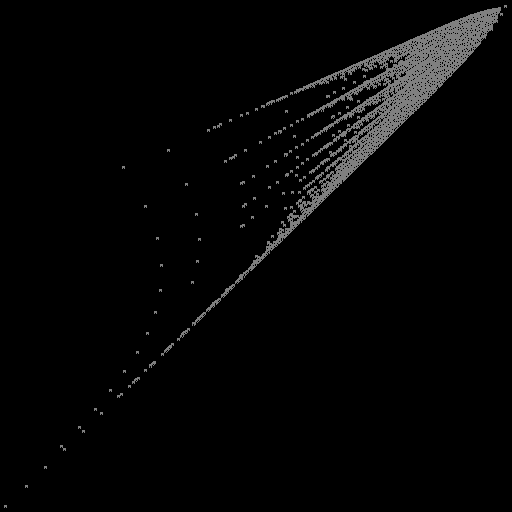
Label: drumlin